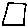
Label: square